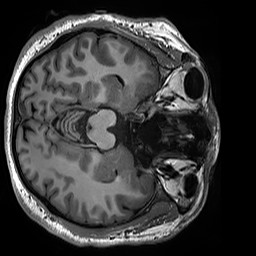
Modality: T1w
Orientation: axial
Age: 25
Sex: male
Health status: healthy
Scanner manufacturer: siemens
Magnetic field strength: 3 T
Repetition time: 2.5 s
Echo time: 0.00299 s